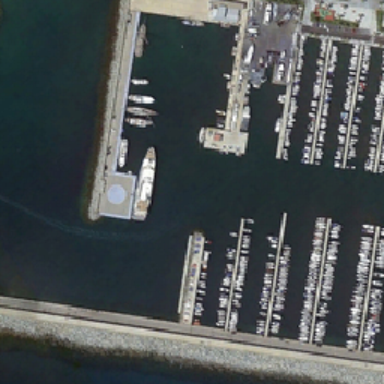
A lot of gray roof houses were built around the harbor .